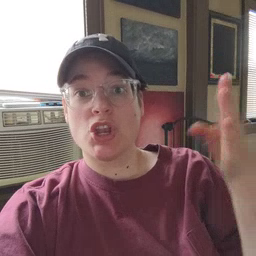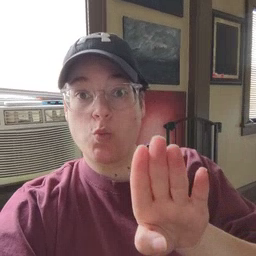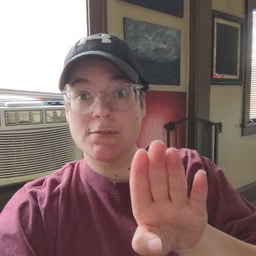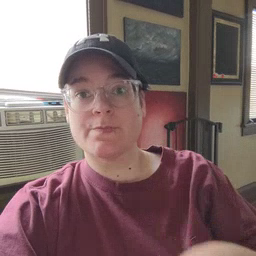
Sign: close